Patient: sex F, age 65
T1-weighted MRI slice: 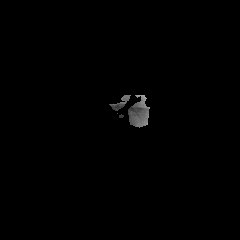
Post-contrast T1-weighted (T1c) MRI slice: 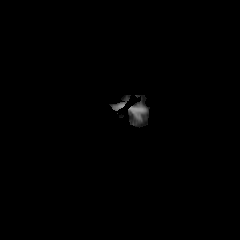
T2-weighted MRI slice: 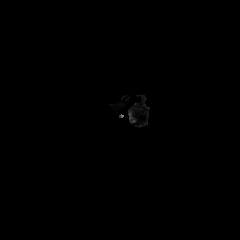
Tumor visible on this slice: no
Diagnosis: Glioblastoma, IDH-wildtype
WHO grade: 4